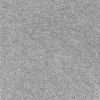
Atmospheric dust classification: dusty